Interaction volume radius: 5 \u00c5
Interaction volume height: 20 \u00c5
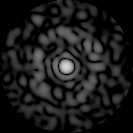
Disorder parameter: 0.8626